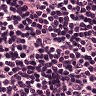
Metastatic tissue present: no